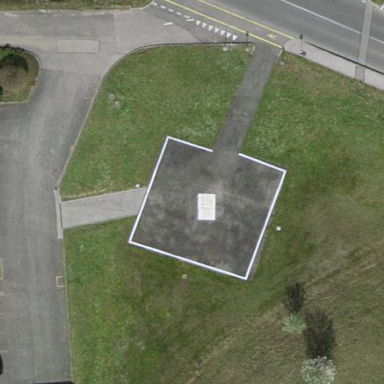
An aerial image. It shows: Image of helipad at airport.